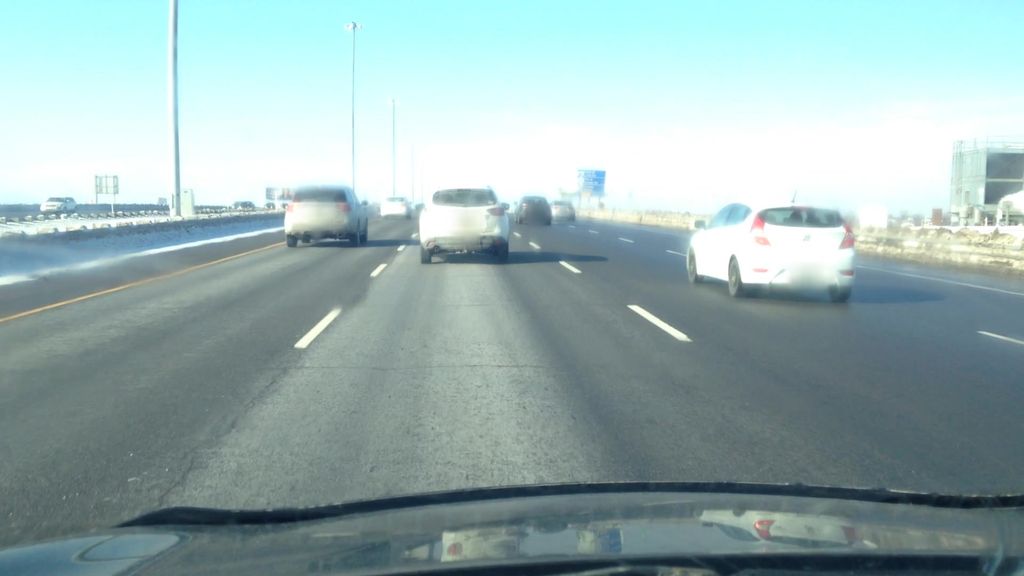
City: montreal